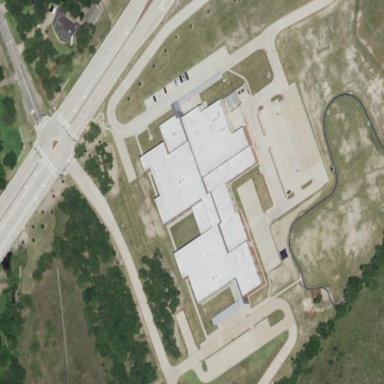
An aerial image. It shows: School.